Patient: sex M, age 46
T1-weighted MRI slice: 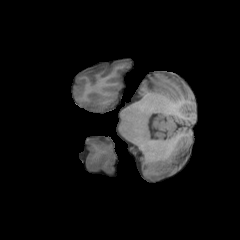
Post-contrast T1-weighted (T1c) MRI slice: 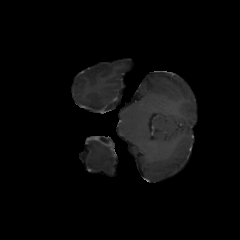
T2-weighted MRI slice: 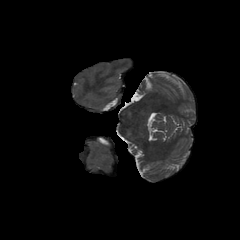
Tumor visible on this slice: no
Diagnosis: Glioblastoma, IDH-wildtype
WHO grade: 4